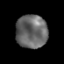
Tissue: prostate
Cell type: T cells
Senescence score: 0.3
Nuclear area (px): 1025
Mean DAPI intensity: 103.588